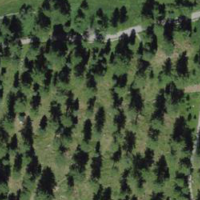
EUNIS habitat code: 43
Species observed at this site:
Ajuga pyramidalis